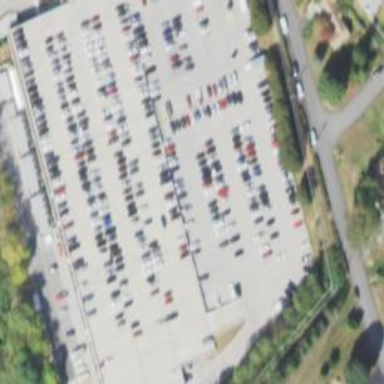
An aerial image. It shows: Multi-storey parking facility.